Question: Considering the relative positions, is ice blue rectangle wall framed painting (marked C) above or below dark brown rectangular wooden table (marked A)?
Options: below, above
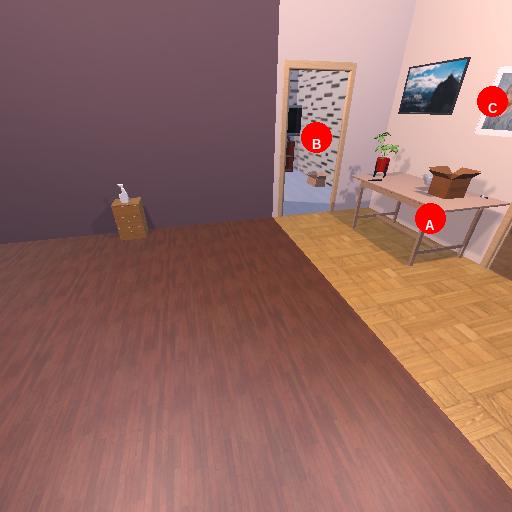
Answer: below